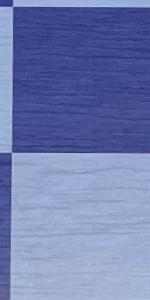
Label: Empty